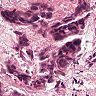
Metastatic tissue present: yes